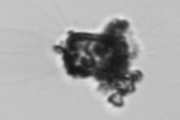
Label: Thalassiosira_TAG_external_detritus